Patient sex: M
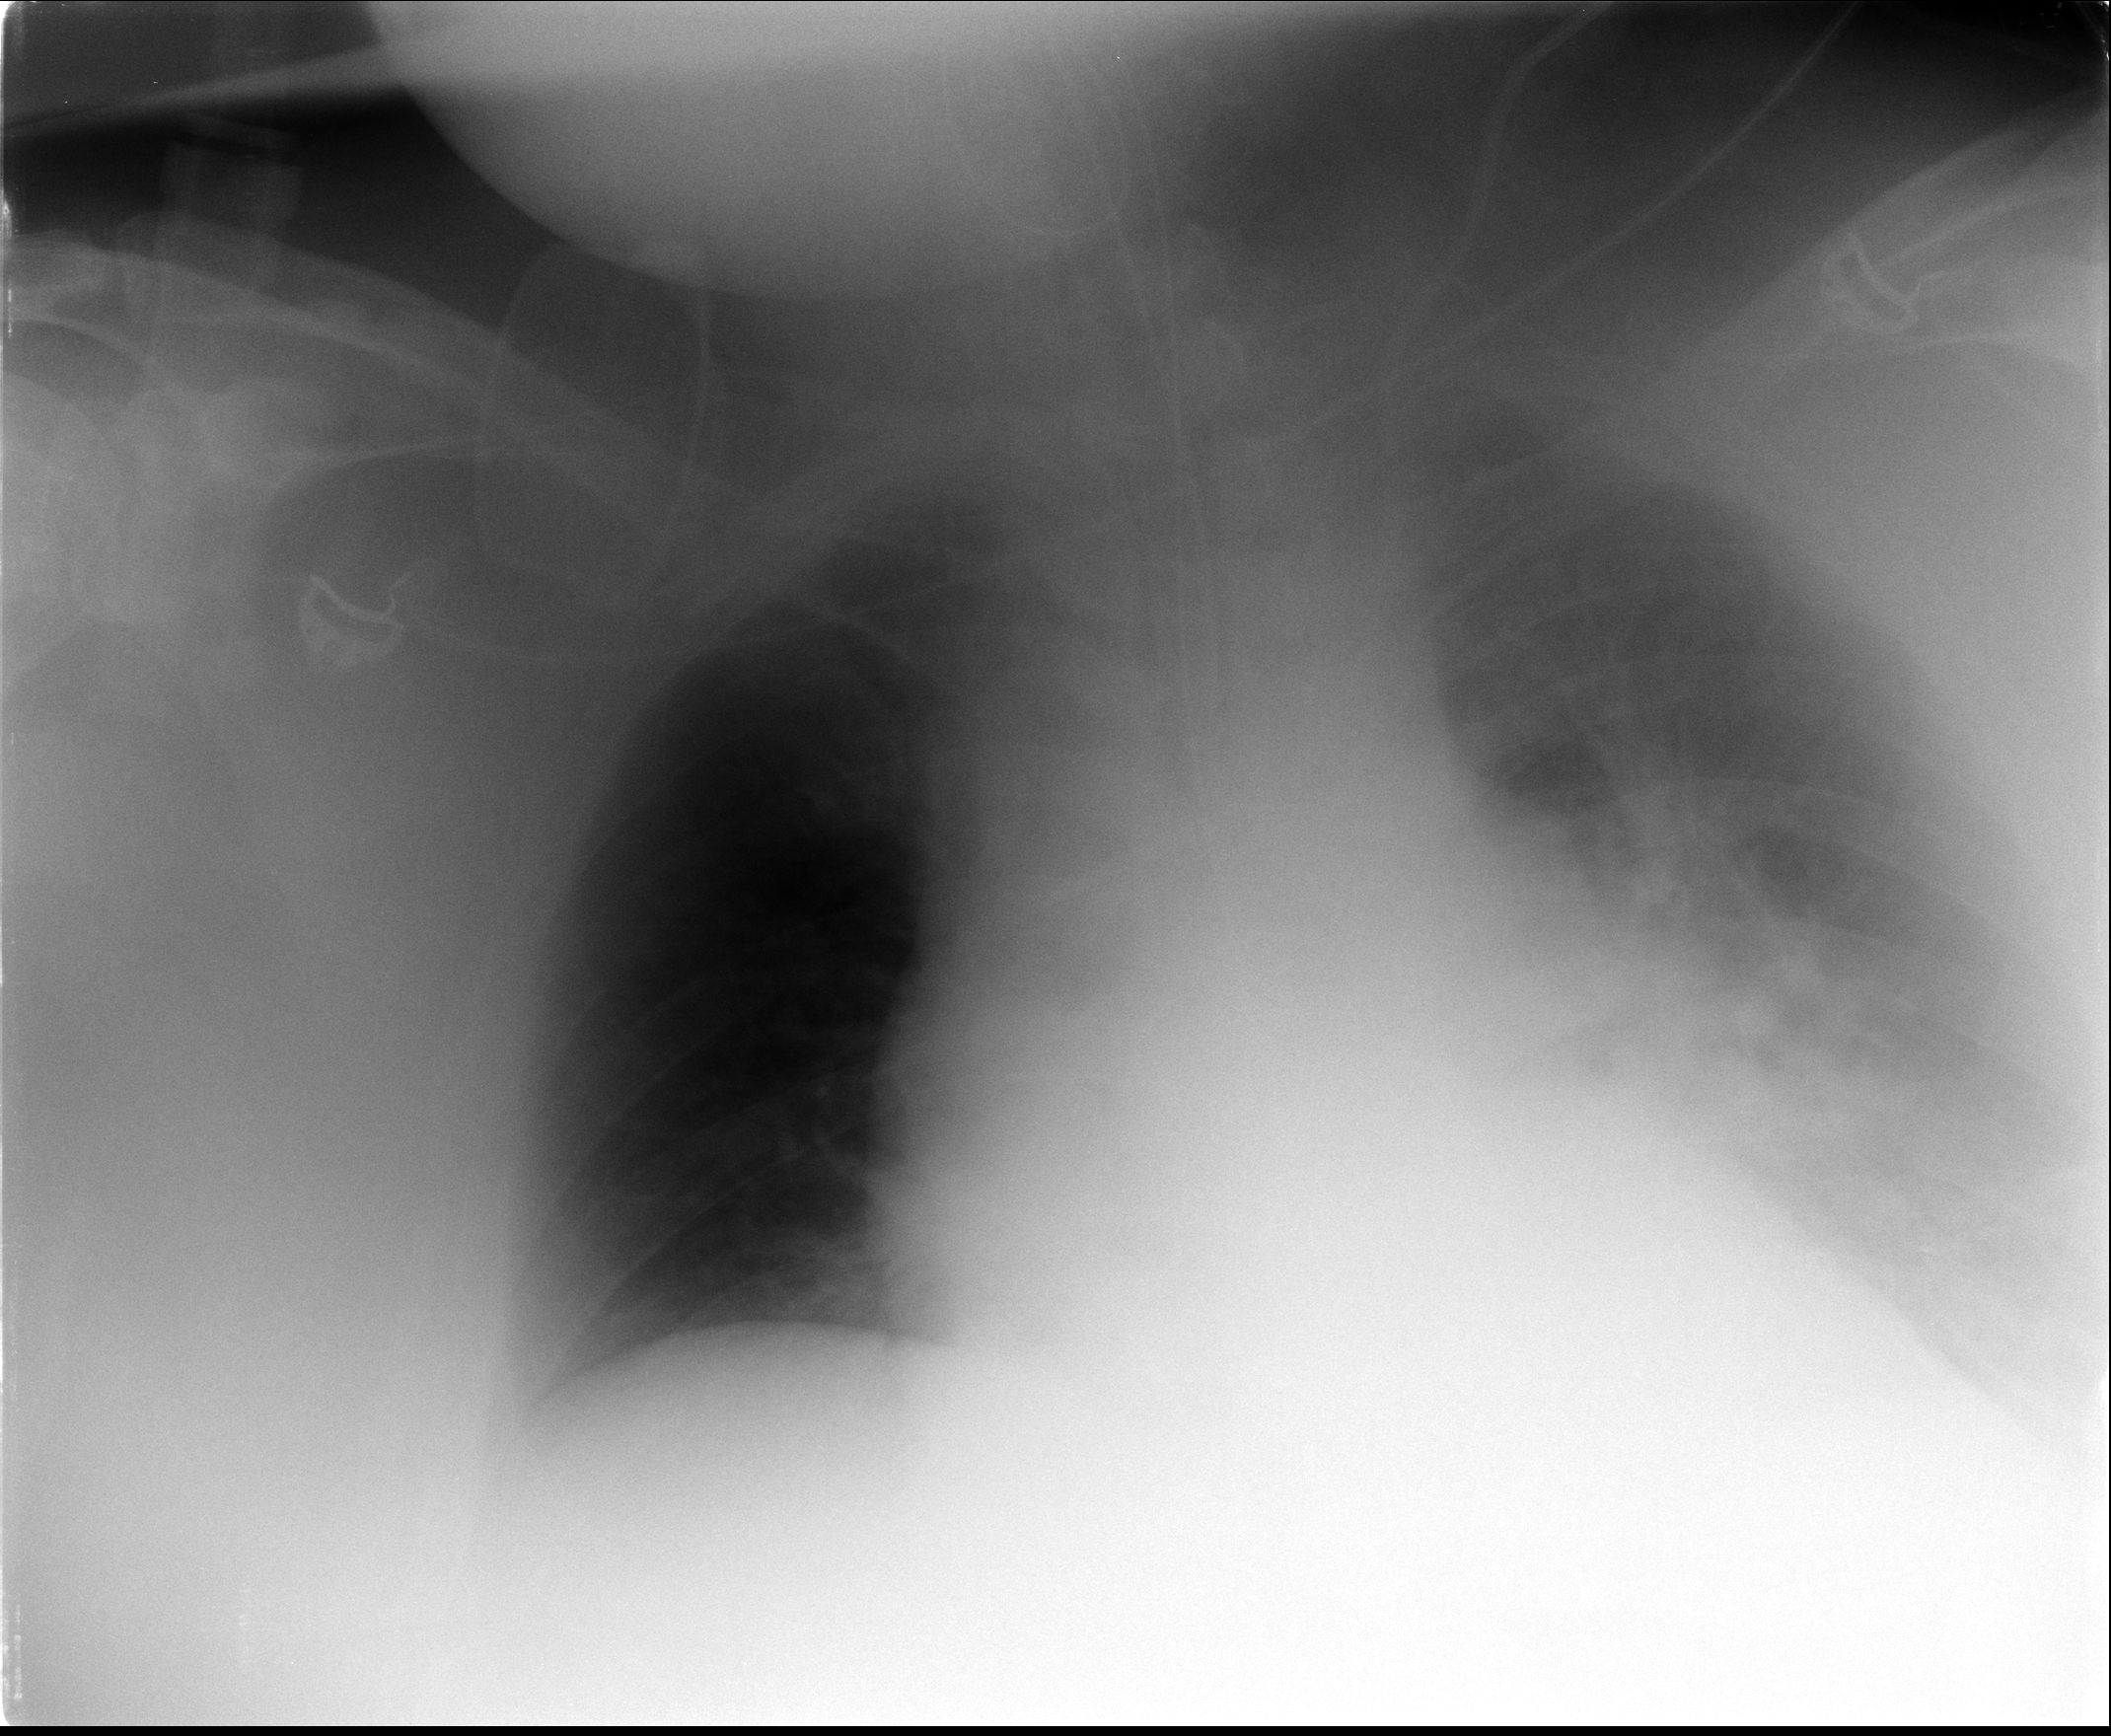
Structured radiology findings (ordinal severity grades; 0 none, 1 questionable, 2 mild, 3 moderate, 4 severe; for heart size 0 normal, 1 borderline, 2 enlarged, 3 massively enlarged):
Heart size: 2
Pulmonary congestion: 2
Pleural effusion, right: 0
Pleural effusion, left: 1
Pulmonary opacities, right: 0
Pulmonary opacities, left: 2
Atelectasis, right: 0
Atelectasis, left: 2